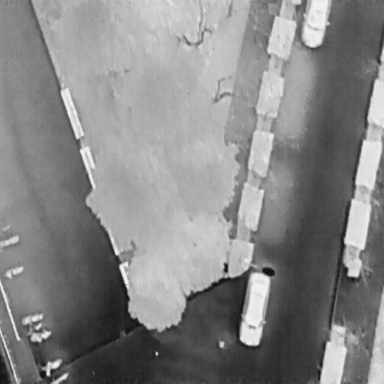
There are seven Bicycles in the infrared image.